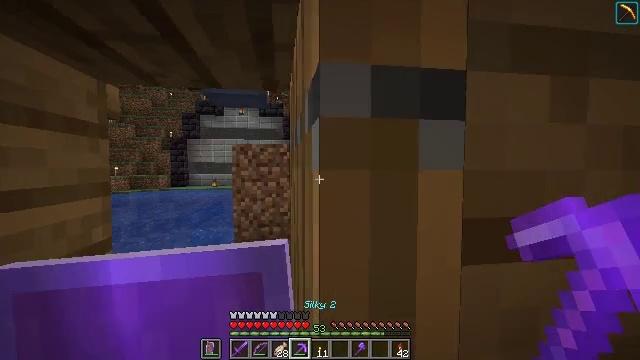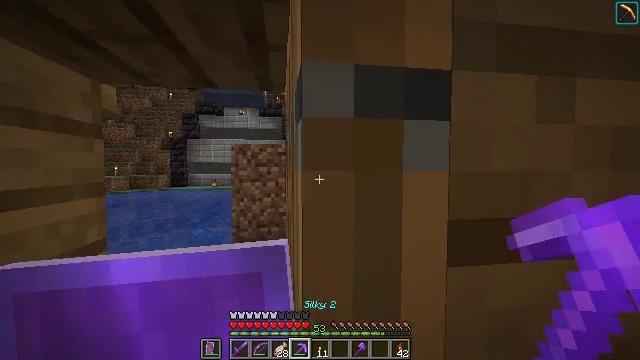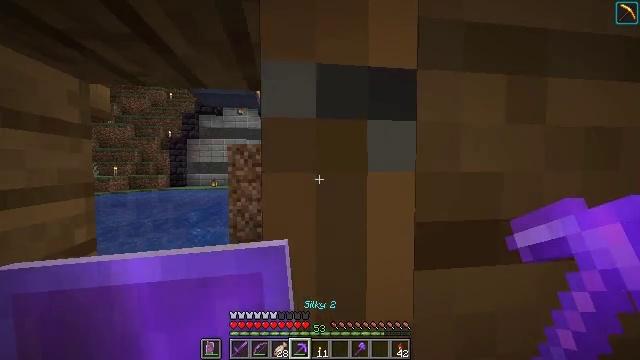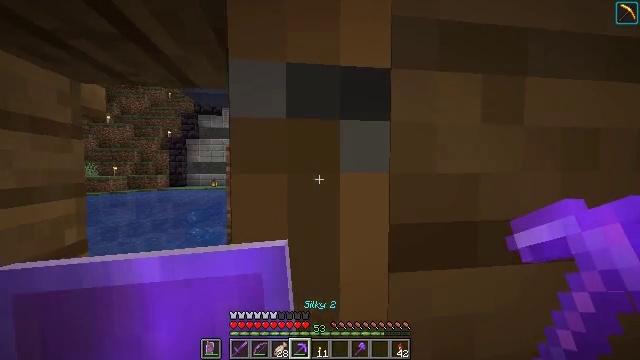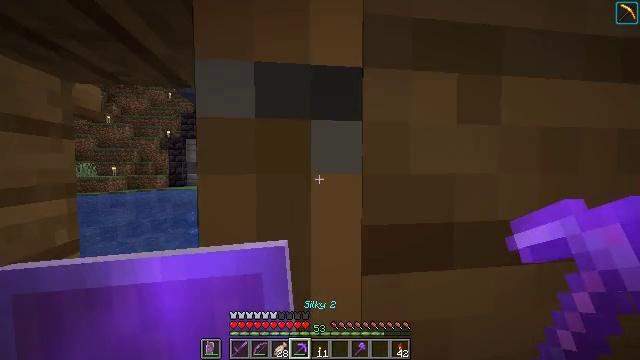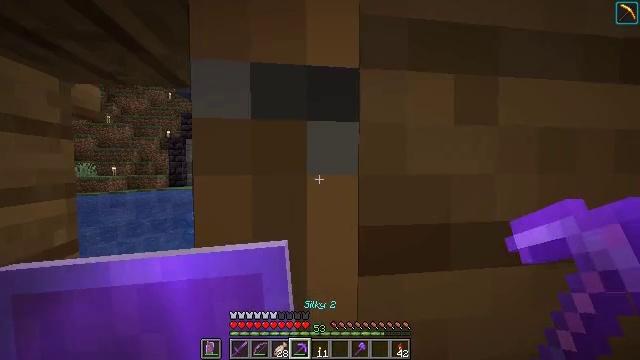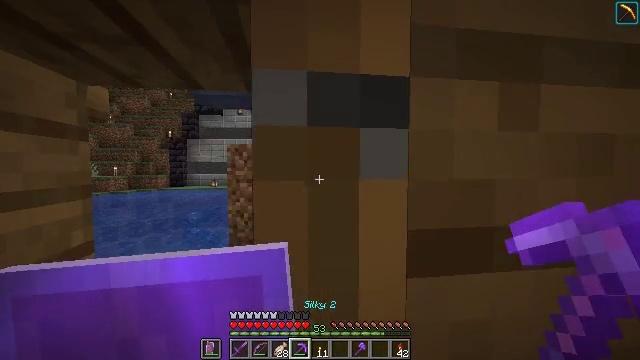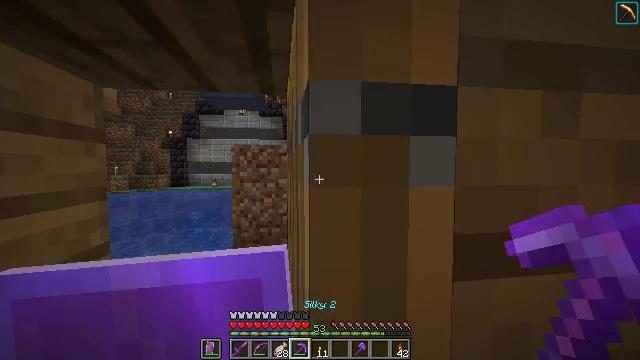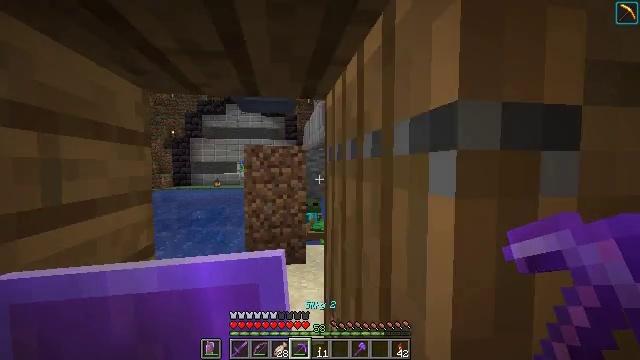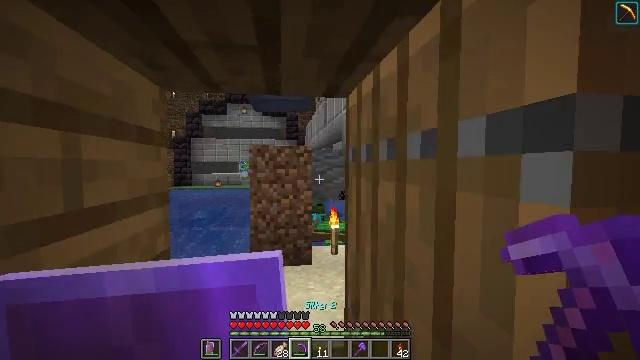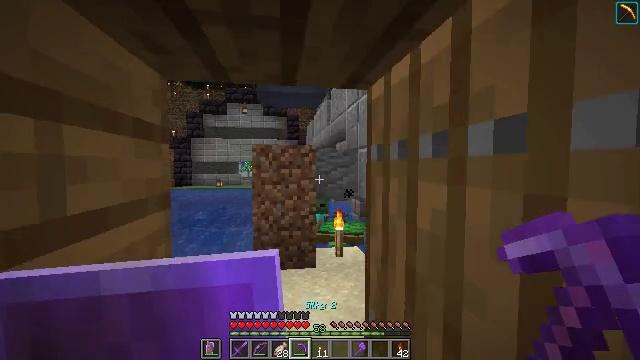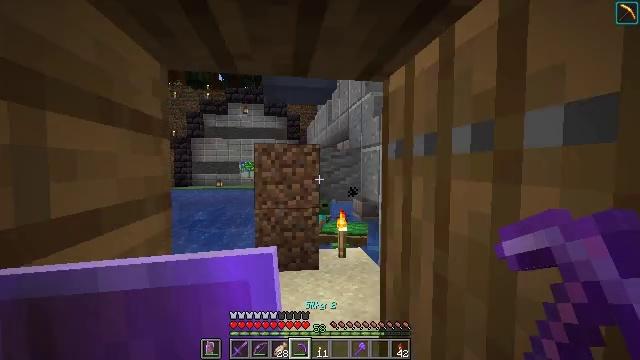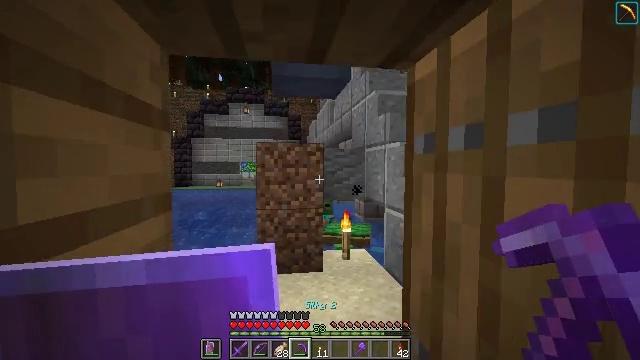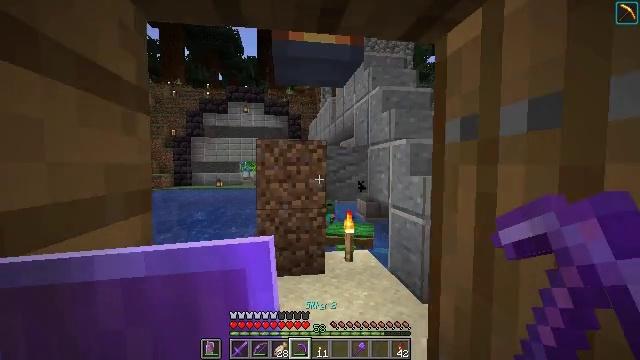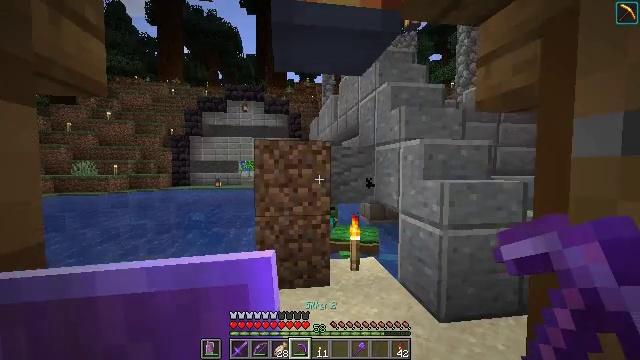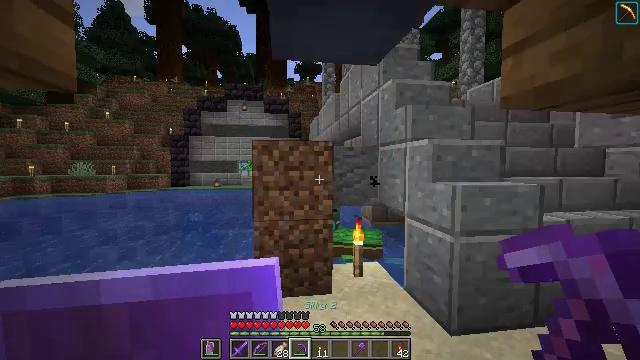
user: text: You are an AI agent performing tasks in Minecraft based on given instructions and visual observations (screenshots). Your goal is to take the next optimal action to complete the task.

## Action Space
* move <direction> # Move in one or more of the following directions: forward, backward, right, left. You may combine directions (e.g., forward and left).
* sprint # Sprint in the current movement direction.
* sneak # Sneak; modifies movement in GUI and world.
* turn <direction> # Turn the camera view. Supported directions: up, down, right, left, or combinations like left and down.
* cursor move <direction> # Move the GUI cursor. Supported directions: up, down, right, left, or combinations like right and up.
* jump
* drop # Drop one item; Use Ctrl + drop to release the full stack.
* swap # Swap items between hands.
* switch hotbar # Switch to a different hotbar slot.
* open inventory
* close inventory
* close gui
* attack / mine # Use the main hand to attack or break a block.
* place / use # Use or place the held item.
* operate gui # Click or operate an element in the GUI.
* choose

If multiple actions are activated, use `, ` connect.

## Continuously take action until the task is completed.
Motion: motion action
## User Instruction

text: Gather materials by mining polished andesite stairs.
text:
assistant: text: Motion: move forward
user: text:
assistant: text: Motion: move forward
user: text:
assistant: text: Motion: move forward
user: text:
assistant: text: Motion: move forward
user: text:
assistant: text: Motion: move forward and move left
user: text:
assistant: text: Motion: move forward and move left
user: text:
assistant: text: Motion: move forward and move left
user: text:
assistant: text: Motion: move forward and move left
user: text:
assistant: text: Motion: move forward and move left
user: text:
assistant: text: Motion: move forward
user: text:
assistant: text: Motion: move forward and move left
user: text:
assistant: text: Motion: move forward and move left
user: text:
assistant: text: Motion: move forward and move left
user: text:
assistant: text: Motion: move forward and move left
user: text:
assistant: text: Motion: move forward
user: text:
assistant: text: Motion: move forward
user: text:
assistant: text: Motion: move forward
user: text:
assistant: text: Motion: move forward
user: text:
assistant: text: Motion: move forward
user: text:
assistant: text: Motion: move forward
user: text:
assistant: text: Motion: move forward, turn right
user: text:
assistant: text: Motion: move forward, turn right and down
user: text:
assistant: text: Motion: move forward, turn right
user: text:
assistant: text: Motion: move forward, turn right
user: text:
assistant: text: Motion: move forward
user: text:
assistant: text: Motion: move forward
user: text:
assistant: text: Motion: move forward
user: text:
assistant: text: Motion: turn left and down
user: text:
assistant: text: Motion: turn left and down
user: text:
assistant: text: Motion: turn left and down